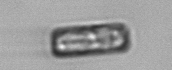
Label: Thalassiosira